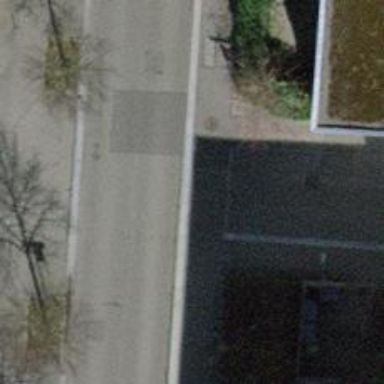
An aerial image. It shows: Unmarked crossing with traffic calming table.